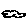
Label: cloud